Question: I am having issues creating a reverse proxy to my docker app, which exposes port 5000. Ideally, I want to be able to use a subdomain.
Here is my docker-compose.yaml file
'''
version: "2"
services:
nginx:
image: nginx:1.15-alpine
ports:
- "80:80"
- "443:443"
volumes:
- ./data/nginx:/etc/nginx/conf.d
- ./data/certbot/conf:/etc/letsencrypt
- ./data/certbot/www:/var/www/certbot
command: "/bin/sh -c 'while :; do sleep 6h & wait $${!}; nginx -s reload; done & nginx -g "daemon off;"'"
restart: always
certbot:
image: certbot/certbot
volumes:
- ./data/certbot/conf:/etc/letsencrypt
- ./data/certbot/www:/var/www/certbot
entrypoint: "/bin/sh -c 'trap exit TERM; while :; do certbot renew; sleep 12h & wait $${!}; done;'"
restart: always
db:
image: mysql:5.7
ports:
- "32000:3306"
environment:
MYSQL_DATABASE: drinks
MYSQL_RANDOM_ROOT_PASSWORD: "yes"
MYSQL_USER: my_user
MYSQL_PASSWORD: password_here
volumes:
- my-datavolume:/var/www/mysql
app:
restart: always
build: ./
links:
- db
ports:
- "5000:5000"
volumes:
my-datavolume:
'''
and here is my DockerFile
'''
FROM python:3.6-alpine
# create a new user named marty
RUN adduser -D marty
# current directory where the app will be installed
WORKDIR /home/marty
# copy file from the machine to the container file system
COPY app app
COPY requirements.txt requirements.txt
# run a virtual env and install requirements
RUN python3 -m venv venv
CMD source ./venv/bin/activate
RUN apk add --no-cache --virtual .pynacl_deps build-base python3-dev libffi-dev openssl-dev
RUN pip install -r requirements.txt
# The EXPOSE instruction indicates the ports on which a container # # will listen for connections
# Since Flask apps listen to port 5000 by default, we expose it
EXPOSE 5000
# Run app.py when the container launches
CMD python app/app.py
'''
Finally, here is my nginx config
'''
server {
listen 80;
server_name api.example.com;
location / {
return 301 https://$host$request_uri;
}
location /.well-known/acme-challenge/ {
root /var/www/certbot;
}
}
server {
listen 443 ssl;
server_name api.example.com;
location / {
proxy_pass http://0.0.0.0:5000;
}
ssl_certificate /etc/letsencrypt/live/api.example.com/fullchain.pem;
ssl_certificate_key /etc/letsencrypt/live/api.example.com/privkey.pem;
include /etc/letsencrypt/options-ssl-nginx.conf;
ssl_dhparam /etc/letsencrypt/ssl-dhparams.pem;
}
'''
For some reason, I keep getting a '502 Bad gateway' when navigating to api.example.com
I also have already created A records for api. and www.api.

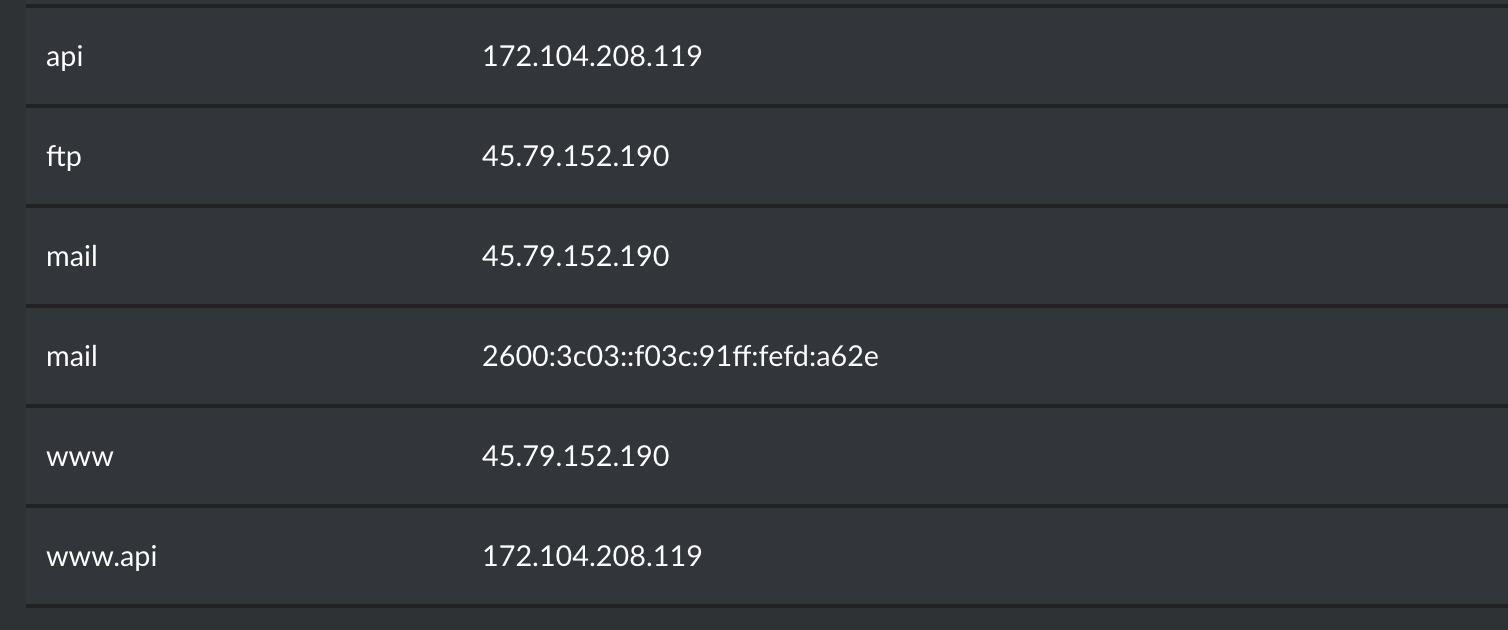
Answer: The issue was with Centos 7 and Selinux. I solved this solution by switching to Debian and swearing off Centos forever.